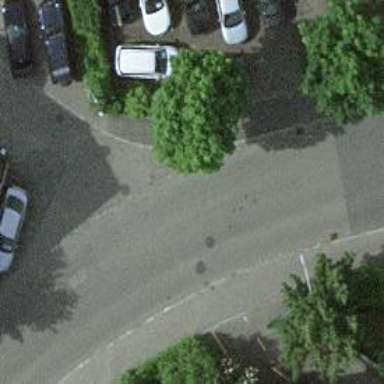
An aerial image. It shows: Kerb barrier.